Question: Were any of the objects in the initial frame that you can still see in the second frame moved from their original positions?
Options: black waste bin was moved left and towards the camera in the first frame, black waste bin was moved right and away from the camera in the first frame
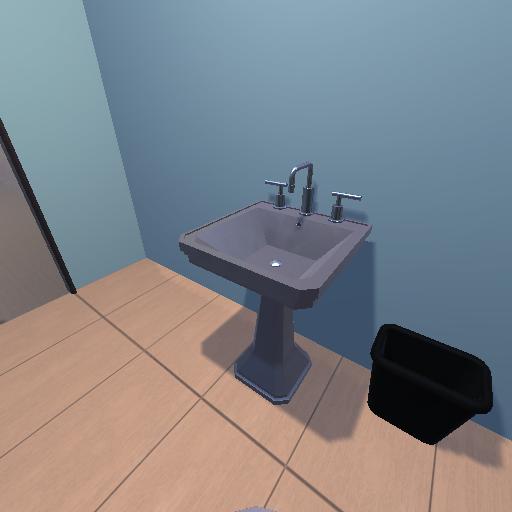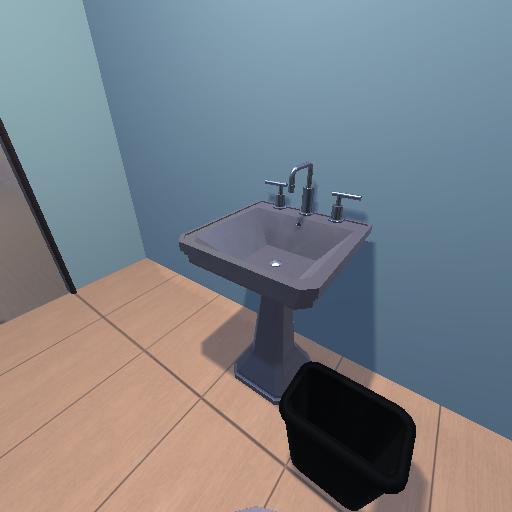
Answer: black waste bin was moved left and towards the camera in the first frame